Field crop: maize
Growth stage: 2
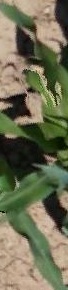
Species: maize